Question: I try to precompile my Azure WebApplication, so the first hit doesn't take multiple seconds for every first hit of a page.
I have the following code in my 'WebRole.Run()':
'''
using ( var server_manager = new ServerManager() )
{
var main_site = server_manager.Sites[RoleEnvironment.CurrentRoleInstance.Id + "_Web"];
var main_application = main_site.Applications["/"];
var main_application_pool = server_manager.ApplicationPools[main_application.ApplicationPoolName];
string physical_path = main_application.VirtualDirectories["/"].PhysicalPath;
main_application["preloadEnabled"] = true;
main_application_pool["autoStart"] = true;
main_application_pool["startMode"] = "AlwaysRunning";
server_manager.CommitChanges();
Log.Info( "Building Razor Pages", "WebRole" );
var build_manager = new ClientBuildManager( "/", physical_path );
build_manager.PrecompileApplication();
Log.Info( "Building Razor Pages: Done", "WebRole" );
}
'''
It doesn't seem to throw any Exceptions and when I look into the log it takes about 55 seconds to do 'build_manager.PrecompileApplication()'.
Seems about correct to me.
Except that when I try to load the pages the first time it still takes a hit. If I look into the MiniProfiler I see specificly that the part takes long. I still suspect it is the compilation, because 1.5 seconds just to find a file seems a bit long to me.

Is there anything wrong with my approach above? Is there a way to check if the page is really compiled? And in the case it compiled, what else could it be? And why o why is stuff so complicated..
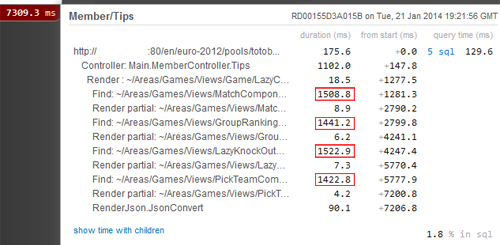
Answer: I never got it too work. Probably some weird Web.config / Azure / project setting that seems to be off, but I never found it.
Before you read further I recommend trying this approach first for your project: <URL>.
(because it's not dependent on a hack)
My workaround is relatively straightforward, I search for all Razor Views in the application, and than I just try to render them with a mocked 'ControllerContext', dismissing the results. Allmost all Views will throw an Exception, because of a nonvalid ViewModel, but that doesn't matter as long as the view got compiled in the first place.
'''
private void PrecompileViews()
{
string search_path = GetSearchPath();
// Create a dummy ControllerContext - using the HomeController, but could be any controller
var http_context = new HttpContext( new HttpRequest("", "http://dummy", ""), new HttpResponse(new StringWriter()) );
http_context.Request.RequestContext.RouteData.Values.Add( "controller", "Home" );
var controller_context = new ControllerContext( new HttpContextWrapper(http_context), http_context.Request.RequestContext.RouteData, new HomeController() );
// loop through all views, and try to render them with the dummy ControllerContext
foreach ( var file in Directory.GetFiles(search_path, "*.cshtml", SearchOption.AllDirectories) )
{
string relative_view_path = "~" + file.Replace( search_path, "", StringComparison.InvariantCultureIgnoreCase );
var view_result = new ViewResult { ViewName = relative_view_path };
try
{
view_result.ExecuteResult( controller_context );
}
catch (Exception)
{
// Almost all views will throw exceptions, because of a non valid ViewModel,
// but that doesn't matter because the view stills got compiled
}
}
}
'''
GetSearchPath returns the root directory of your application:
'''
private string GetSearchPath()
{
string bin_path = Path.GetDirectoryName( Assembly.GetExecutingAssembly().GetName().CodeBase );
string local_path = new Uri(bin_path).LocalPath;
return Path.GetFullPath( Path.Combine( local_path, ".." ) );
}
'''
And I call it all at the end of my Global.asax:
'''
protected void Application_Start()
{
[...]
PrecompileViews();
}
'''